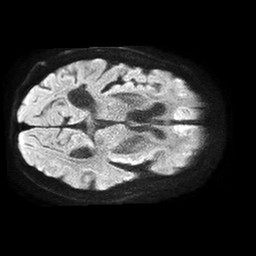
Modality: TRACE
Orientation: axial
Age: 72
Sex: male
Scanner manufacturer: philips
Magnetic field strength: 1.5 T
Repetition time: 4.6 s
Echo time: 0.08631 s